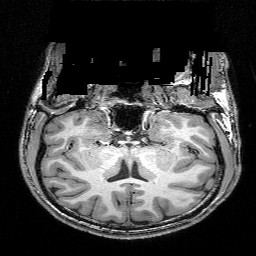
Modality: T1w
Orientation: sagittal
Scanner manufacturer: siemens
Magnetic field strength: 3 T
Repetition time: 2.25 s
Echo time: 0.00418 s